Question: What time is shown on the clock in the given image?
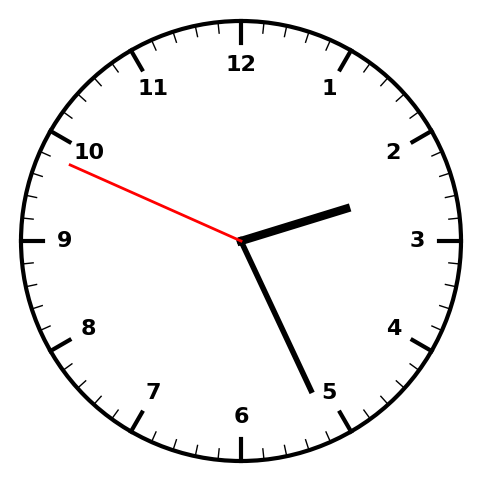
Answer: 02:25:49